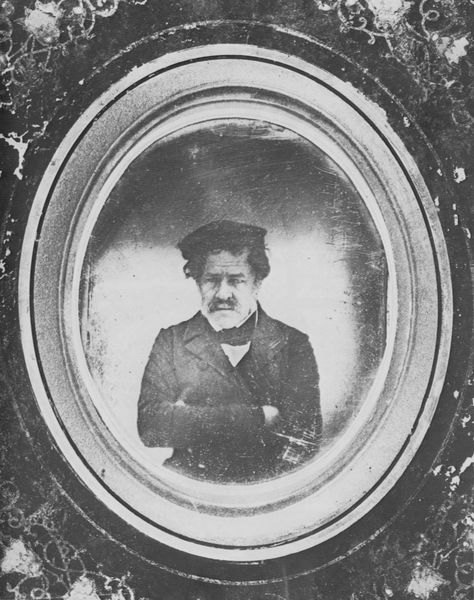
Titel: Porträt des Vaters Joseph Alberts
Künstler: Joseph Albert
Standort: München
Institution: Deutsches Museum
Schlagwörter: mann, schatten, weiß, blume, blumen, frisur, grau, haar, hell, hintergrund, hut, licht, marmor, profil, schwarz, stirn, blick, blüte, blüten, ornament, rock, alt, anzug, bart, hemd, jacke, kappe, mütze, schnurrbart, wand, arm, arme, augen, falten, gesicht, kragen, rahmen, vollbart, bild, bildnis, halskrause, portrait, porträt, spiegel, haare, mantel, pose, sitzend, brustbild, frontal, knopf, kontrast, locken, kreis, oval, rund, ranken, bilderrahmen, alter mann, haltung, monochrom, linien, rand, krawatte, ernst, grimmig, dekor, verzierung, fliege, revers, unscharf, foto, fotografie, photographie, schwarze haare, alter, medaillon, schwarz weiss, posieren, proträt, photo, art, verschränkt, kraus, grab, skeptisch, erinnerung, turban, aufnahme, gekreuzt, foro, hell dunkel kontrast, grabstein, daguerrotypie, verschränkte arme, arme verschränkt, barg, positiv, daguerreotypie, knurrig, mißmutig, runder rahmen, gelatine, portria, n, 19 jahrhundert, medailion, grimig, verschränke